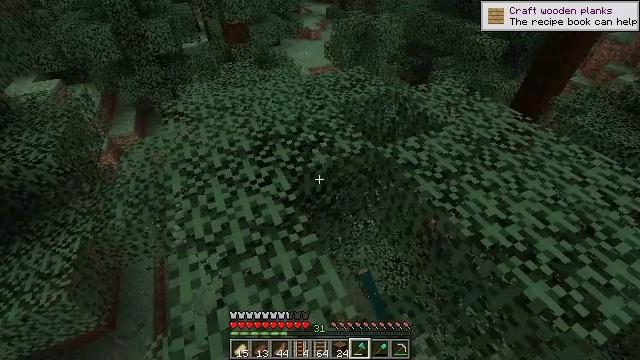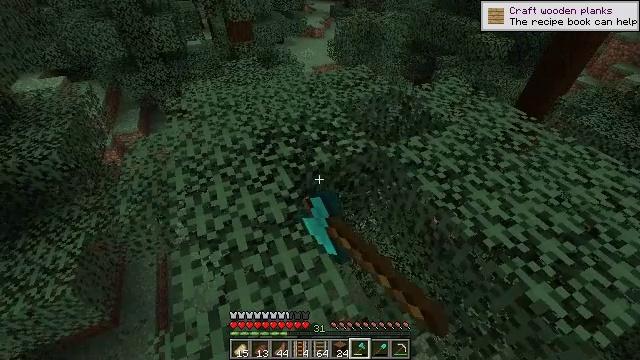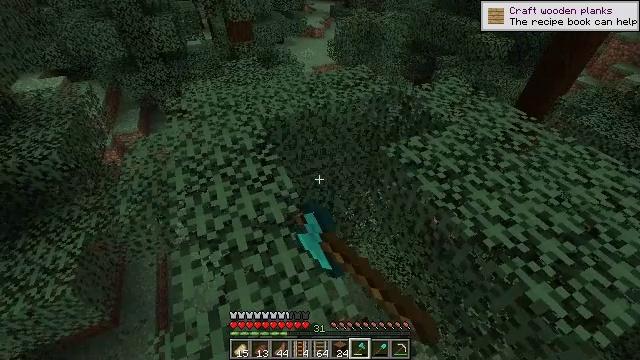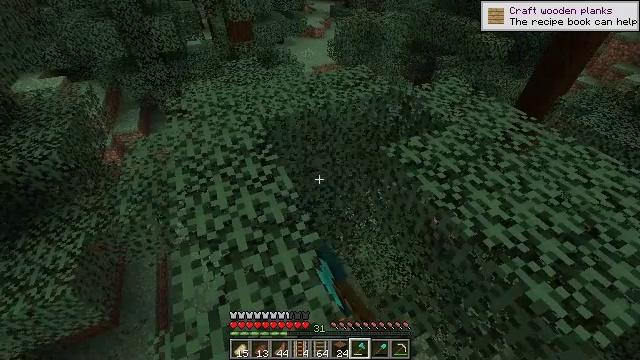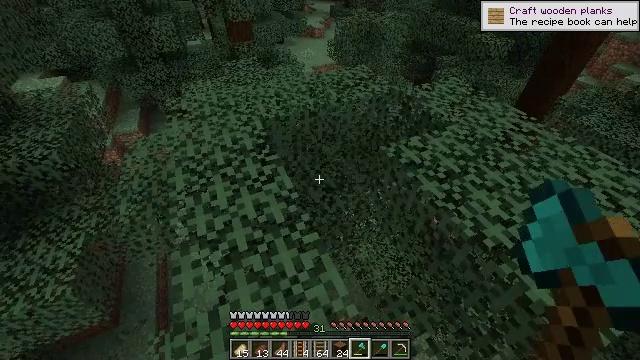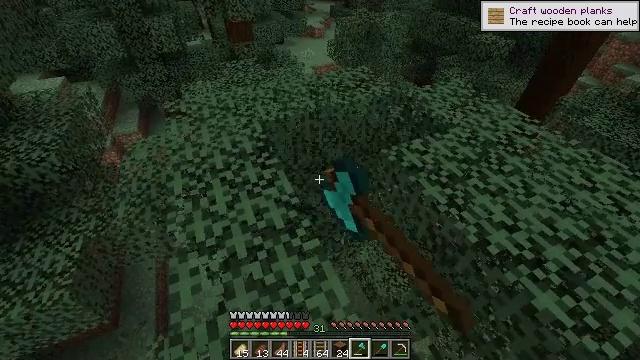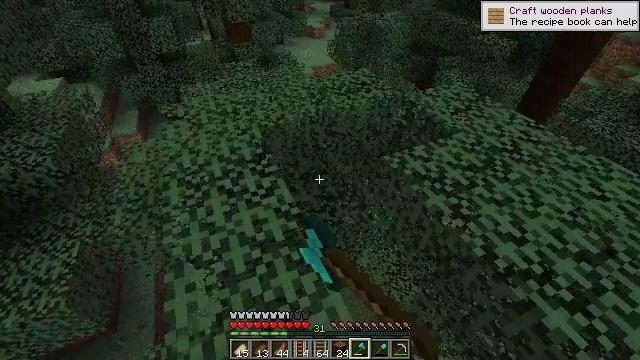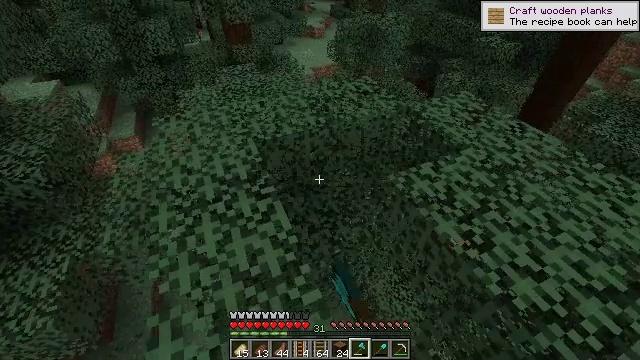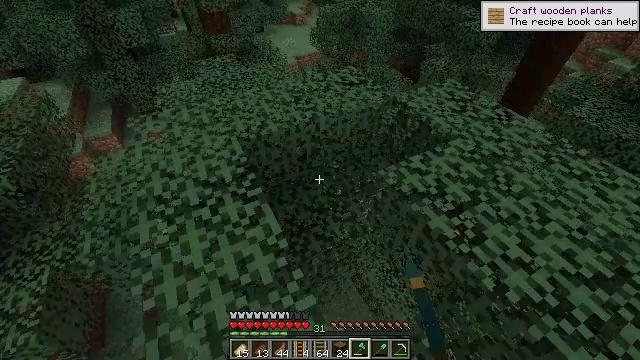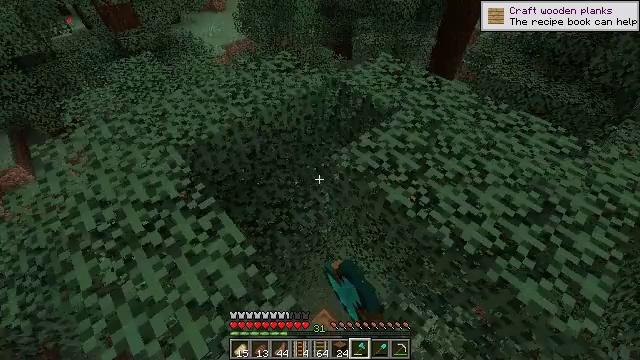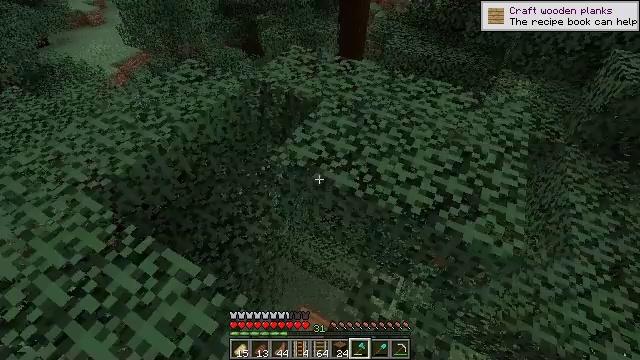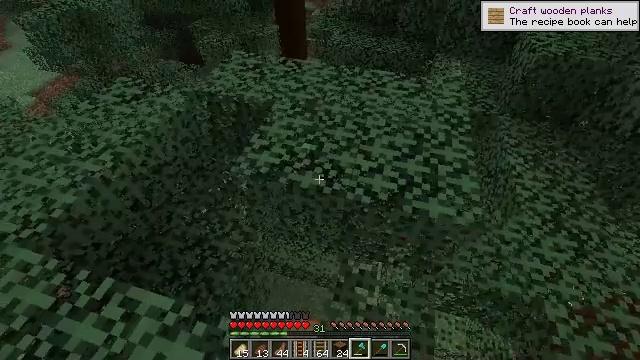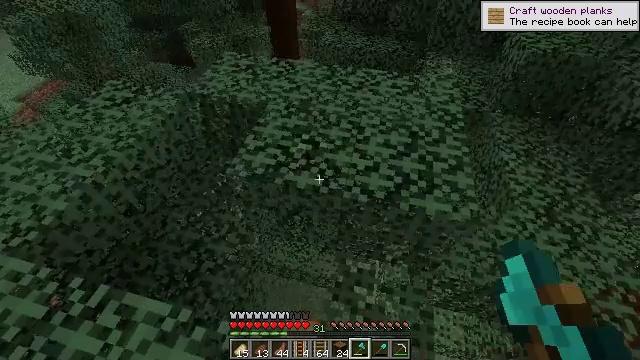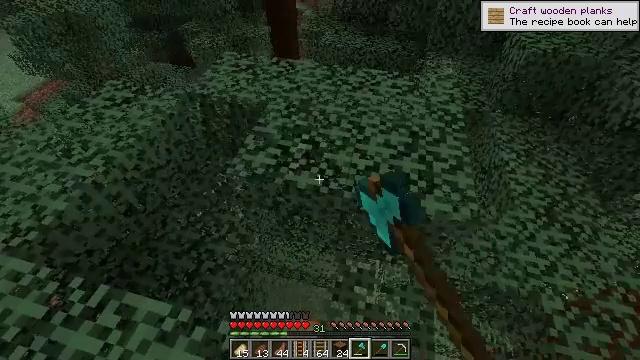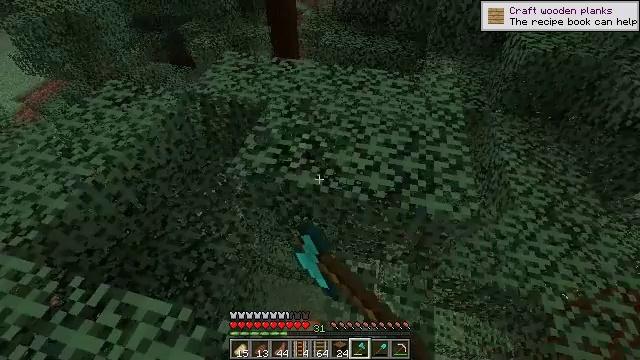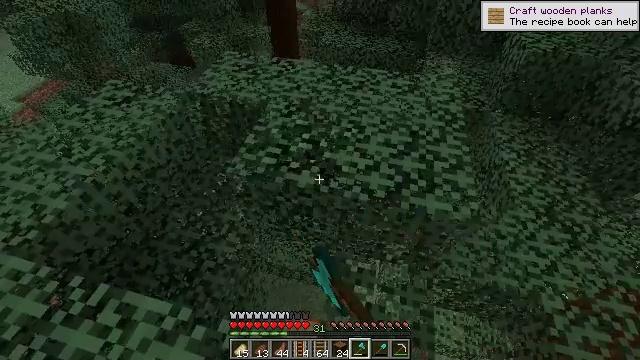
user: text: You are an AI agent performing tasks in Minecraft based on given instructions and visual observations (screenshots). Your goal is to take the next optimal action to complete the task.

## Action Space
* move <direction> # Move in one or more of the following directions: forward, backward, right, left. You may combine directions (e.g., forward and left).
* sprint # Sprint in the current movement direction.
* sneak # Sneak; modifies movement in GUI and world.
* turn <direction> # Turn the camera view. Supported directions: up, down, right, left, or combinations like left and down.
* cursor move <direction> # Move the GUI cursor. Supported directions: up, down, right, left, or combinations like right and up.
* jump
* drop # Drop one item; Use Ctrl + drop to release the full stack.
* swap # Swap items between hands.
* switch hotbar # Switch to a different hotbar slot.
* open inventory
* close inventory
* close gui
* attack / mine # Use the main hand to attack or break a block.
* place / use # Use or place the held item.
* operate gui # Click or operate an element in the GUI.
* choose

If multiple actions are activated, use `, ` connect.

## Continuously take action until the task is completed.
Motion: motion action
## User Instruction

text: Punch the spruce leaves to get saplings.
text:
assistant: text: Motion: attack / mine
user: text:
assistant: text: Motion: attack / mine
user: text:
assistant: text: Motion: attack / mine
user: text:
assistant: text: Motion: attack / mine
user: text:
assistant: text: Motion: move forward, attack / mine
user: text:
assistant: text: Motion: move forward, attack / mine
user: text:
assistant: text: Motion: move forward, attack / mine
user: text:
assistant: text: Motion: turn right and down, attack / mine
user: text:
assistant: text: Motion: turn right and down, attack / mine
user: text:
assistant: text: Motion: turn right and down, attack / mine
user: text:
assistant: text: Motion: turn right, attack / mine
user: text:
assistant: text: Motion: turn right, attack / mine
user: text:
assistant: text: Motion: attack / mine
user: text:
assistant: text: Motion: attack / mine
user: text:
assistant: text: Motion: attack / mine
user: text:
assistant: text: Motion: attack / mine
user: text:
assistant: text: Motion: attack / mine
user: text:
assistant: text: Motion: attack / mine
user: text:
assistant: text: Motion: attack / mine
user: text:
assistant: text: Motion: attack / mine
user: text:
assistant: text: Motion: attack / mine
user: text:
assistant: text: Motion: attack / mine
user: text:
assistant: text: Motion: attack / mine
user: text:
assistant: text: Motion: turn right, attack / mine
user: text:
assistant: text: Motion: turn right and down, attack / mine
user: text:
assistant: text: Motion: turn right and down, attack / mine
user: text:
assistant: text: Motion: turn right, attack / mine
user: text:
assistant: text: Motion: attack / mine
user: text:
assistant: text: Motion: attack / mine
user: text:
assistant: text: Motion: attack / mine